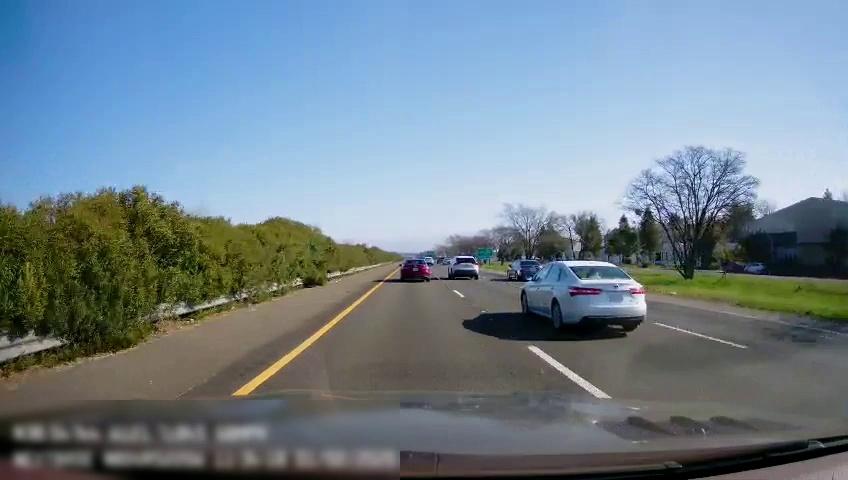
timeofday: Day
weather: Sunny
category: Drivable Space
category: Vehicles | Car
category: Vehicles | Car
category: Vehicles | Car
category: Vehicles | Car
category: Vehicles | SUV
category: Lanes | Current Lane
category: Lanes | Current Lane
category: Lanes | Alternate Lane
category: Lanes | Alternate Lane